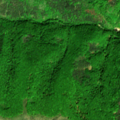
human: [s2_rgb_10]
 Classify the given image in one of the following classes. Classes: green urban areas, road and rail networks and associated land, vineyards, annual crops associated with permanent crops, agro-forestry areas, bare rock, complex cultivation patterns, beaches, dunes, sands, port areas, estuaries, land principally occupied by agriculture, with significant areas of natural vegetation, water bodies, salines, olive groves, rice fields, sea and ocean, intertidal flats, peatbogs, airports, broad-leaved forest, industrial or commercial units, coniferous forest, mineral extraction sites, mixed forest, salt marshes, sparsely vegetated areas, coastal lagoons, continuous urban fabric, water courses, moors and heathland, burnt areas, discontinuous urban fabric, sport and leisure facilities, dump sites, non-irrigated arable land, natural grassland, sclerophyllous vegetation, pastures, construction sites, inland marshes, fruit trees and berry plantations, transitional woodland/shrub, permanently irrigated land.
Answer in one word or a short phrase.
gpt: broad-leaved forest, mixed forest, natural grassland